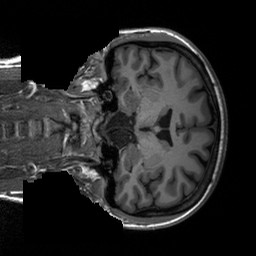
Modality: T1w
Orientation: coronal
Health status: healthy
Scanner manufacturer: siemens
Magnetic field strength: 3 T
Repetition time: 2.3 s
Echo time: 0.00207 s